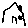
Label: house